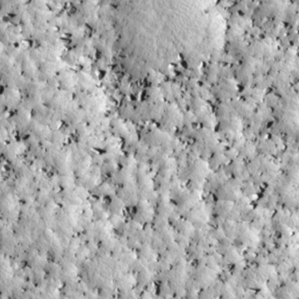
Label: non_frost